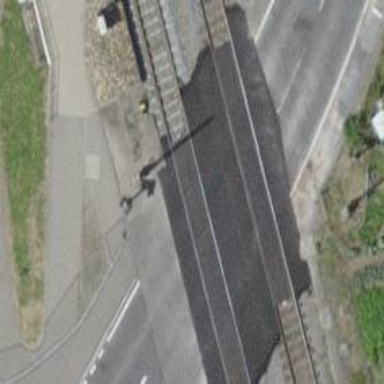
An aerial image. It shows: Crossing for the railway.